Interaction volume radius: 10 \u00c5
Interaction volume height: 20 \u00c5
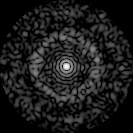
Disorder parameter: 0.8374